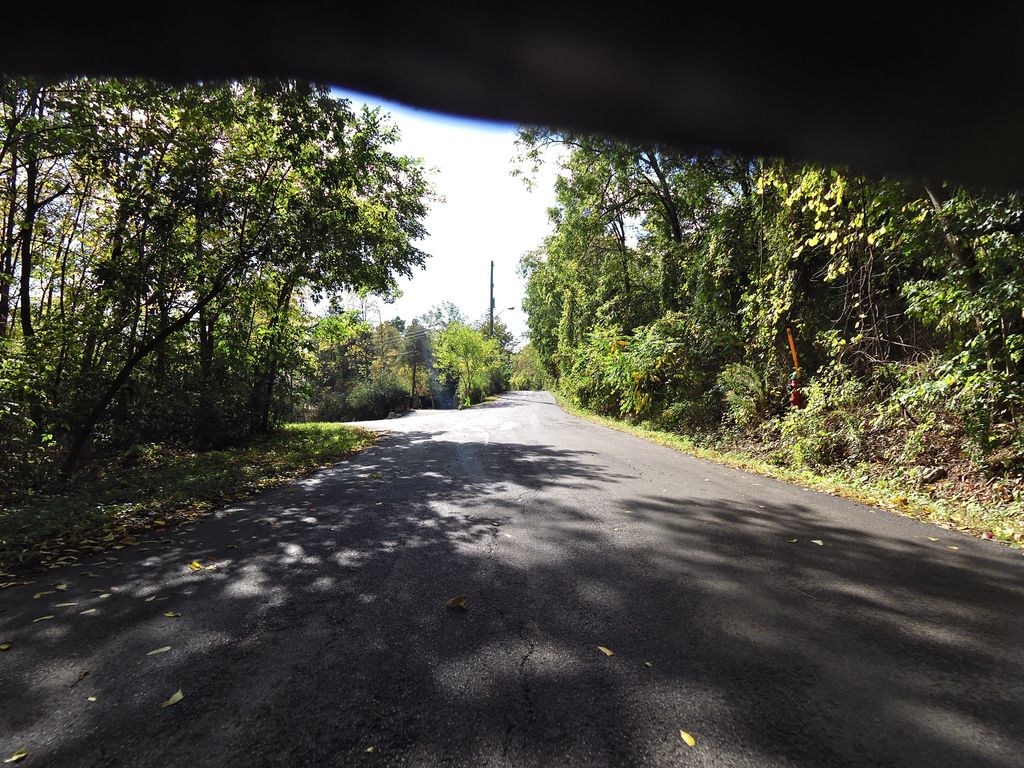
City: hamilton